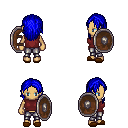
a pixel art fantasy rpg character, female body template, human, tanned skin, maroon sleeveless shirt, metal pants, blue long hairstyle, brown slippers, shield, four views (front, back, left, right), 2x2 character sprite sheet, small pixel art, hard edges, no anti-aliasing